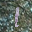
Label: 1